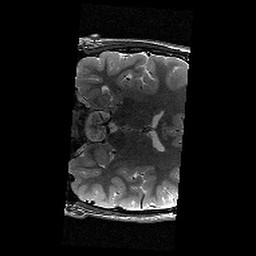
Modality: T2w
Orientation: coronal
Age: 11
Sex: male
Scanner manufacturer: siemens
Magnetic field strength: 3 T
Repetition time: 9.23 s
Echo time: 0.067 s